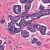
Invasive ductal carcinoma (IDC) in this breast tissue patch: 0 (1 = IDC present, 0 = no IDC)